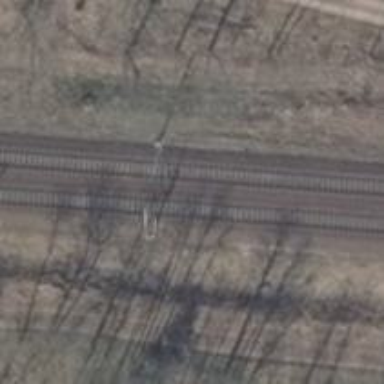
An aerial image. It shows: Milestone along the railway track with catenary mast.